Field crop: maize
Growth stage: 2
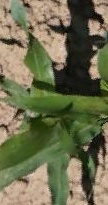
Species: maize